Field crop: tomato
Growth stage: 1
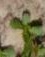
Species: portulaca